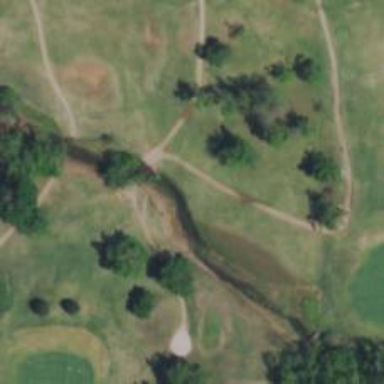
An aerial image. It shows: View of golf hole.